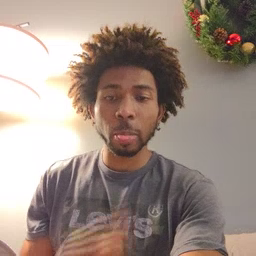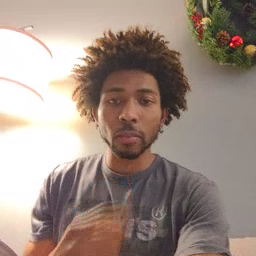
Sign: tongue